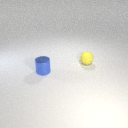
small blue metal cylinder in front of small yellow rubber sphere